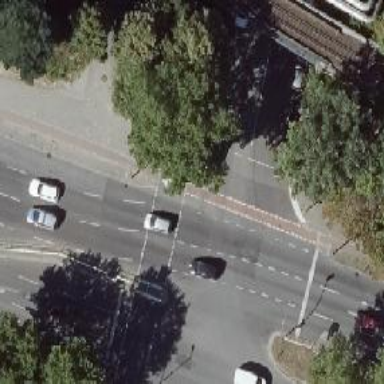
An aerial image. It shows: Footway crossing with traffic signals and island.